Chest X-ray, PA view. Patient: 59 years old, sex F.
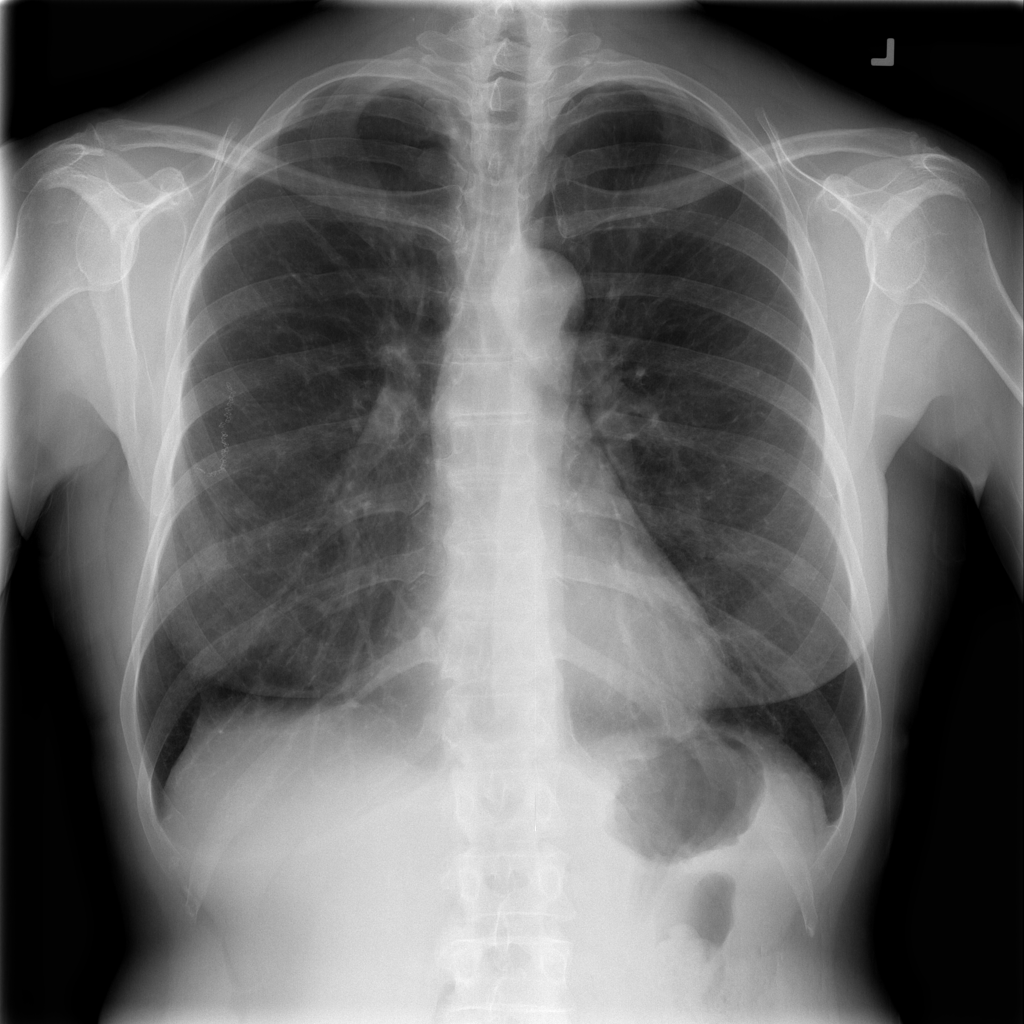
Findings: No Finding